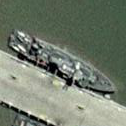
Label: destroyer